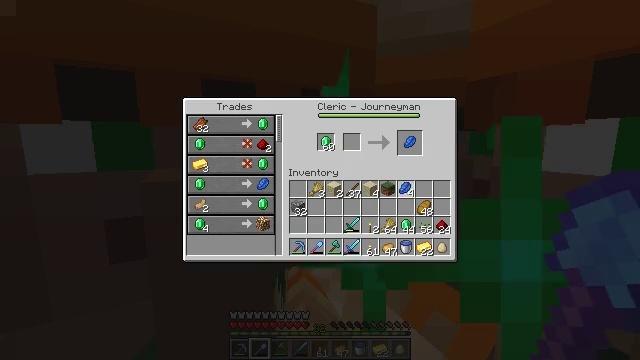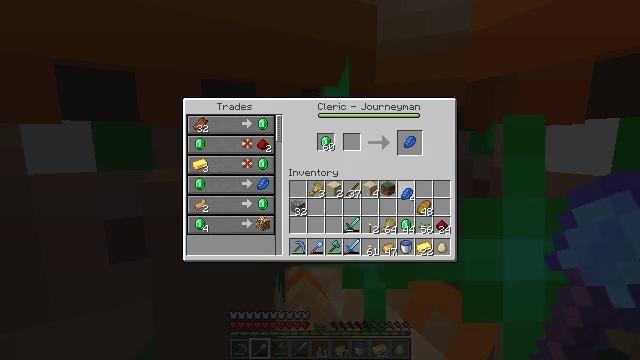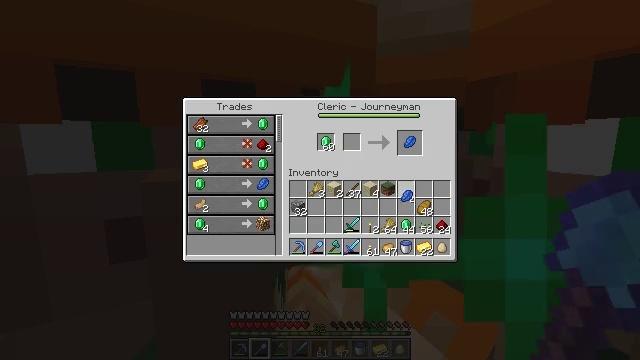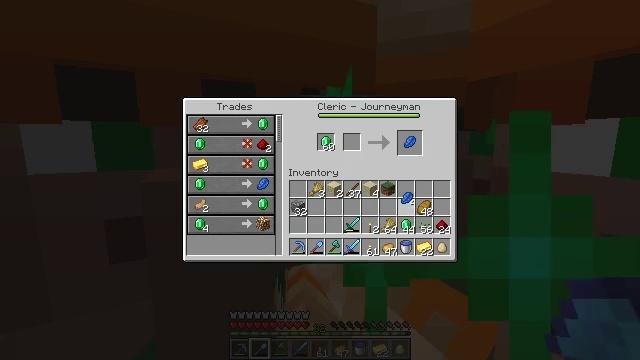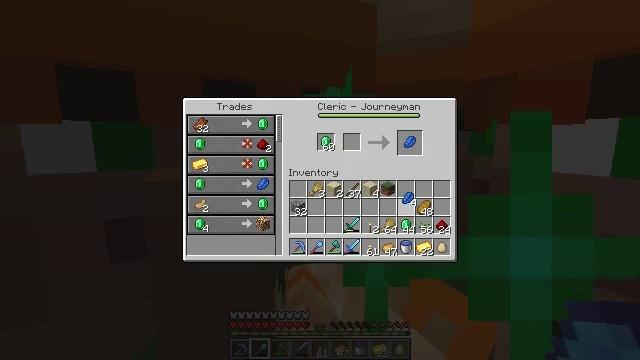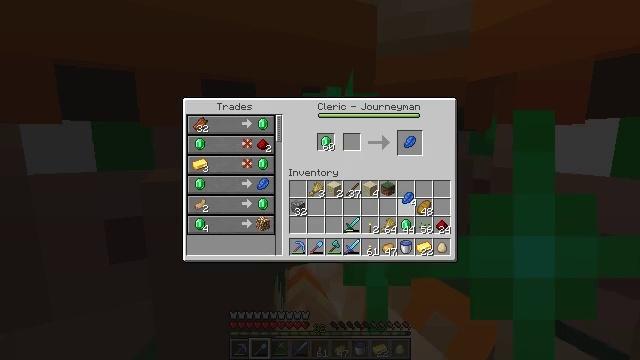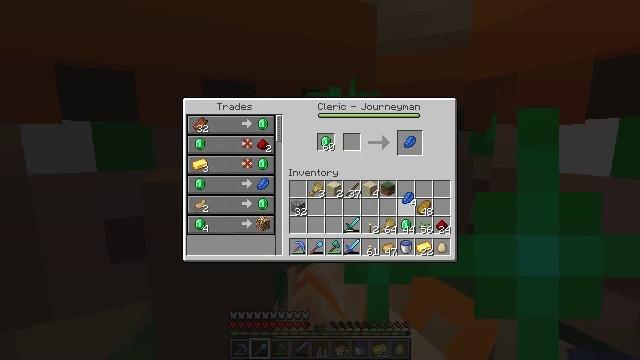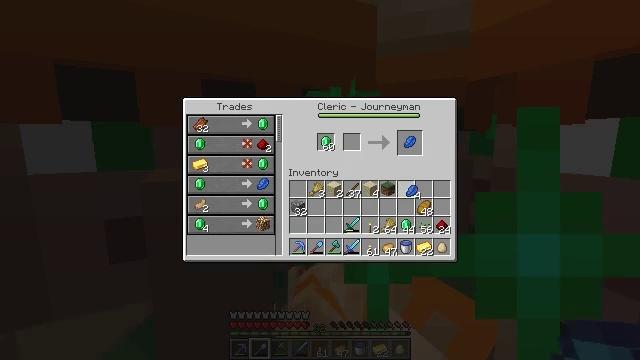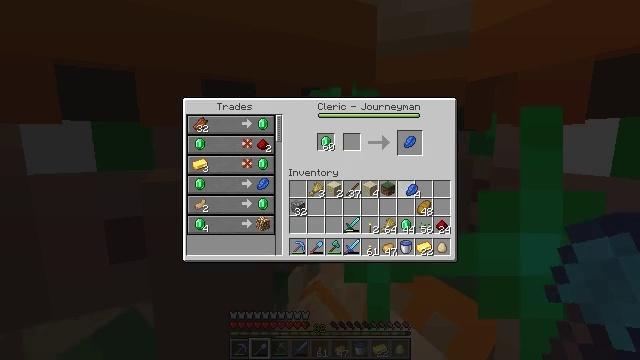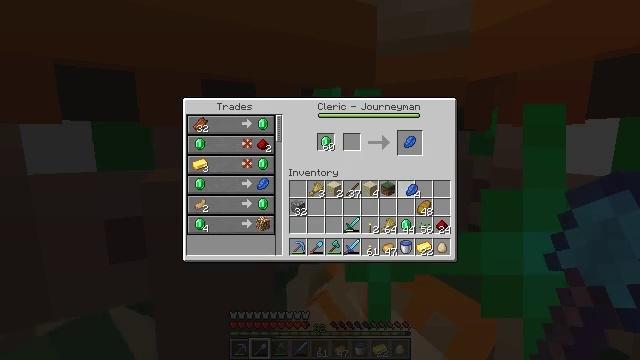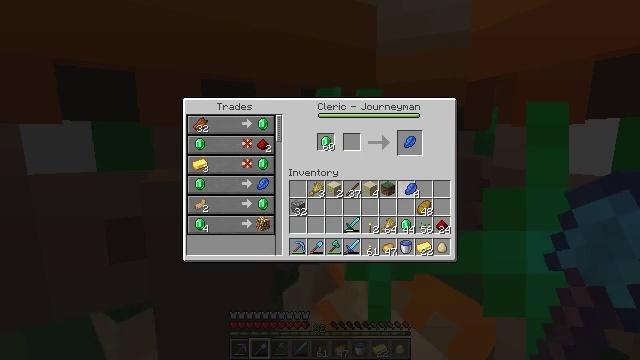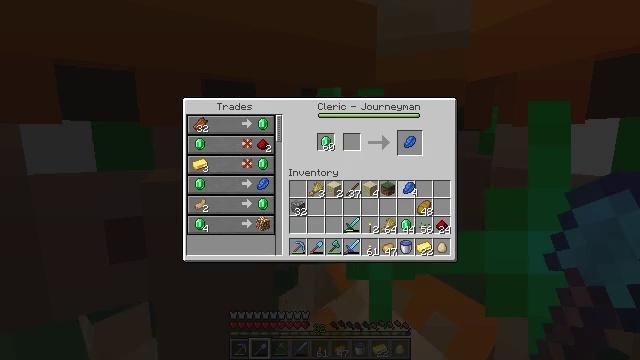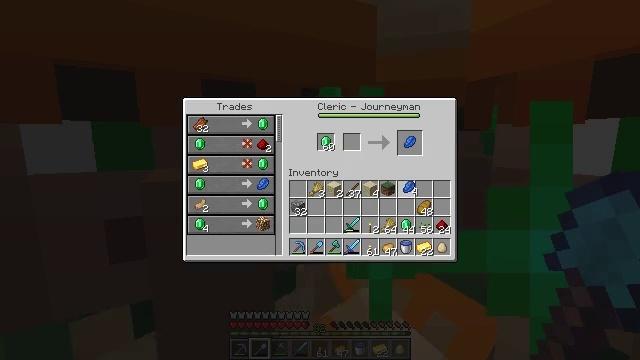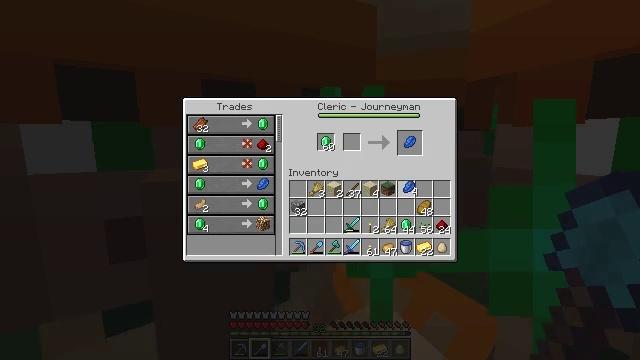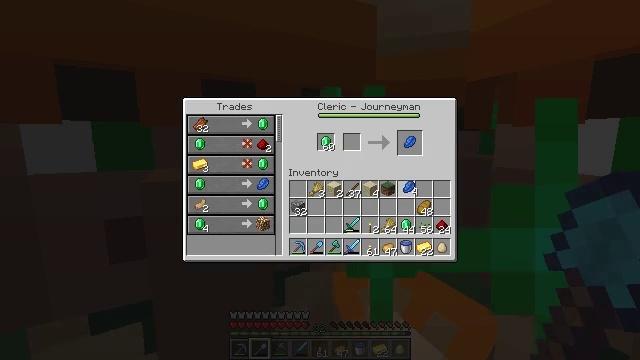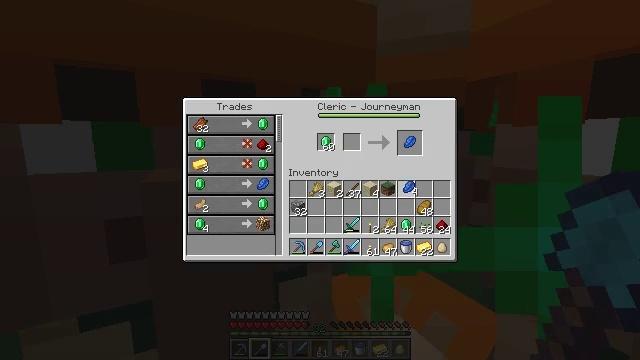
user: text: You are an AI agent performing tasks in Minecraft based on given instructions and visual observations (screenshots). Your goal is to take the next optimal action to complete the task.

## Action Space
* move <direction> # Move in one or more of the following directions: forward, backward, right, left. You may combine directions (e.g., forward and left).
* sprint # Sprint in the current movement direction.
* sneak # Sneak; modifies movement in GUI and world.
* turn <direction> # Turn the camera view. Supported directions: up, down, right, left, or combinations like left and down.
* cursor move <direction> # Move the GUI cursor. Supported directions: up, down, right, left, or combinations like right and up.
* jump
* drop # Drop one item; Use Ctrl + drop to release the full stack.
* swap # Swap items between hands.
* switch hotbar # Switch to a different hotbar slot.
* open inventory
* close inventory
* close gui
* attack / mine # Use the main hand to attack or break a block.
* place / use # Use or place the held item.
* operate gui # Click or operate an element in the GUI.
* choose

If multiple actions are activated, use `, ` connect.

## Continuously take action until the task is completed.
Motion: motion action
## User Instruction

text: Form an ender pearl.
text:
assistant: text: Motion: open gui
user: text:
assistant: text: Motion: no_op
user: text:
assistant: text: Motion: no_op
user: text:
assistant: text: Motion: no_op
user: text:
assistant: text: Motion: no_op
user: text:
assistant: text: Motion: no_op
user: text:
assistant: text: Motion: cursor move up
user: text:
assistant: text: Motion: no_op
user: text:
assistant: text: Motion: no_op
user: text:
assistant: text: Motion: no_op
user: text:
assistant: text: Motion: no_op
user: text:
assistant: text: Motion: no_op
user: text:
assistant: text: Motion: operate gui
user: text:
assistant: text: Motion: operate gui
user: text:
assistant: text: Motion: operate gui
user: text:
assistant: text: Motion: operate gui
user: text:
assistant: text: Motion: no_op
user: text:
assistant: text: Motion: no_op
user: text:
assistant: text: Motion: no_op
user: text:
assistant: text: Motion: no_op
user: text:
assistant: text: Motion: no_op
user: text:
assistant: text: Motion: no_op
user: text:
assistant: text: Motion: no_op
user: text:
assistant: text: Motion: no_op
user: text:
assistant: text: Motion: no_op
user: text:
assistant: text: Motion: no_op
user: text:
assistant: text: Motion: no_op
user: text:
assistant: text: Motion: no_op
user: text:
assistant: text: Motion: cursor move left
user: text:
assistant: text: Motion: cursor move left